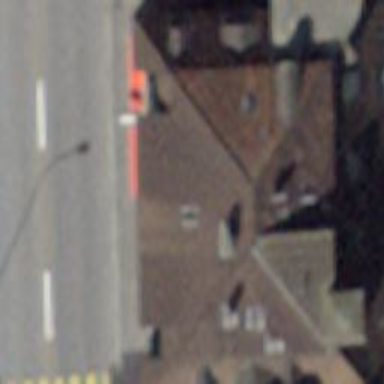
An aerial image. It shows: Supermarket.